Question: In Android avd emulator,
When i generate the Android AVD of screen resolution 240x240 in Android 4.2.2,it can enter the main screen on booting.
But when i click "app list" to browser all apps,it show failure message "unfortunately launcher has stopped".
How to solve this problem?
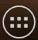
Answer: In Android avd emulator,.
When You Open that avd you will this option.

in that At Resolution First You need to Mention The Emulartor..
You can see <URL>
or <URL>
But Right Now We have By Default Only One Device at AVD which is low end its 240x320 We don't have less than that,. But If you design a app under this will support 240x240 But not less than that..
I think You are You are using.. android Build Tools IDE..
Insted Of That You need to Download 'Eclipe J2EE' IDE Saperately and You can add Android SDK + ADT Plugin saperately Visit this for <URL>
Why this Because Over here You can adjust according to your screen,..
and Regarding App launcher issue
That Problem with launcher.. to avoid that Design a new AVD
In that from the above Screen Short You have a Option called 'Snapshort' click Enable on that Check Box...
so for first time it will be Slow.. But for Next time i will load Very fastly..
For first time wait for Launcher Responce.. Than next Time This will Not be a Issue..
If you Enable Snapshort..